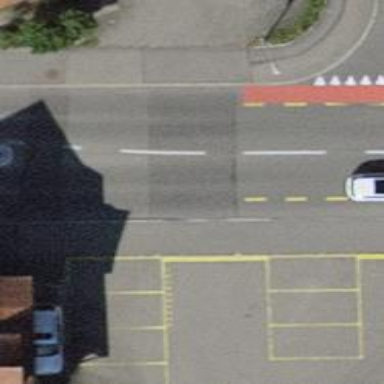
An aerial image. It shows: Parking aisle with asphalt surface. There are no sidewalks in the area.